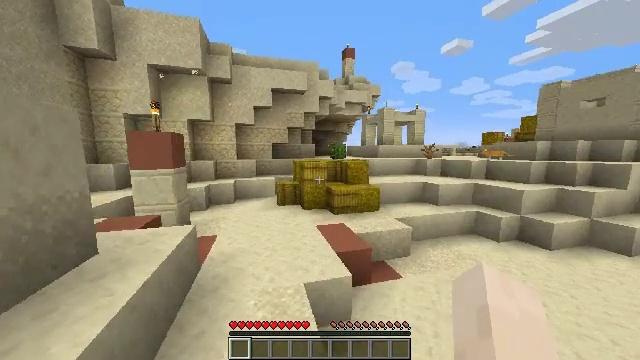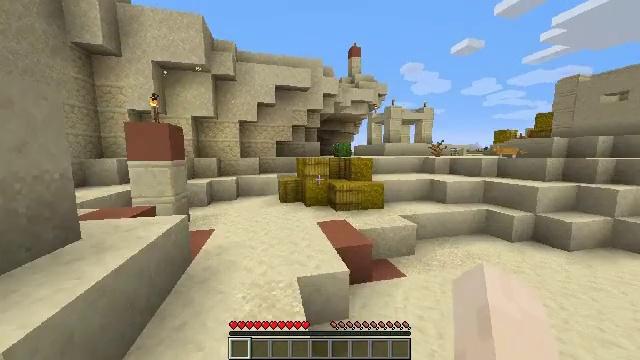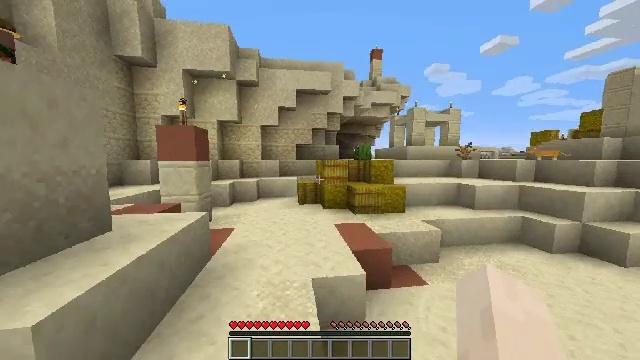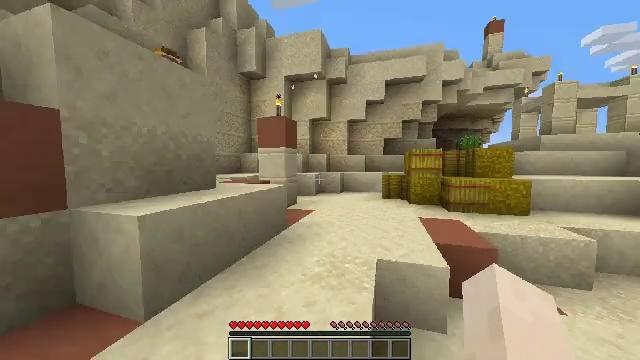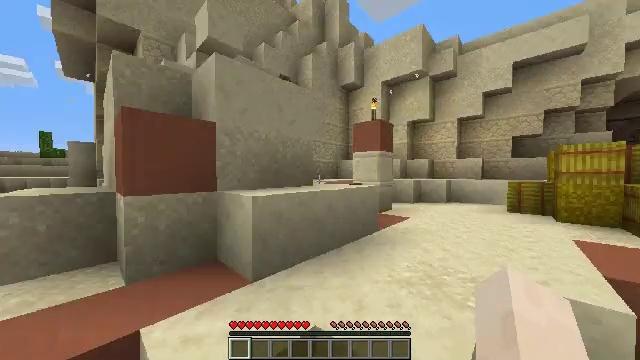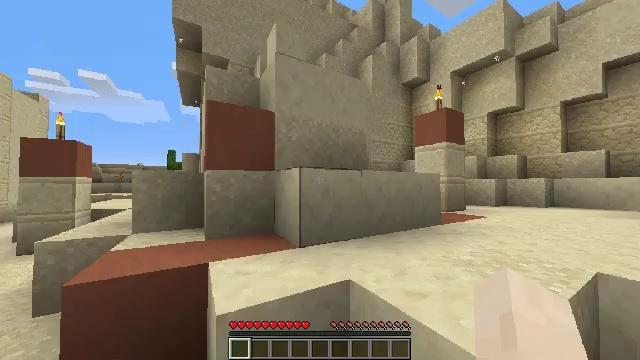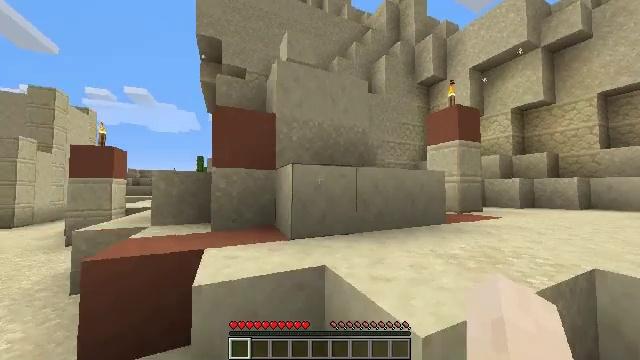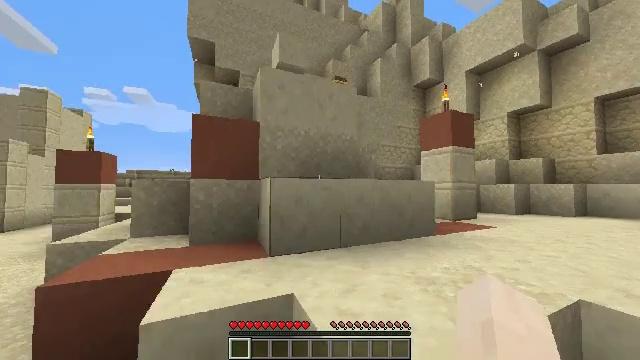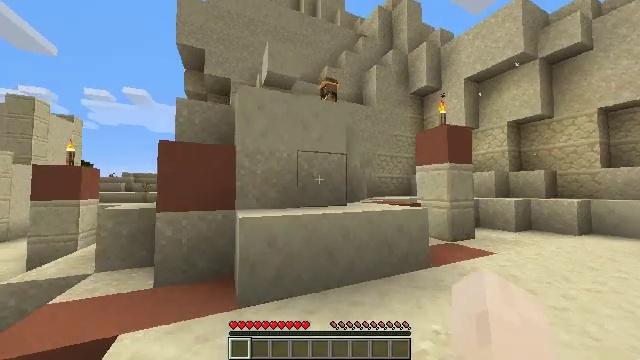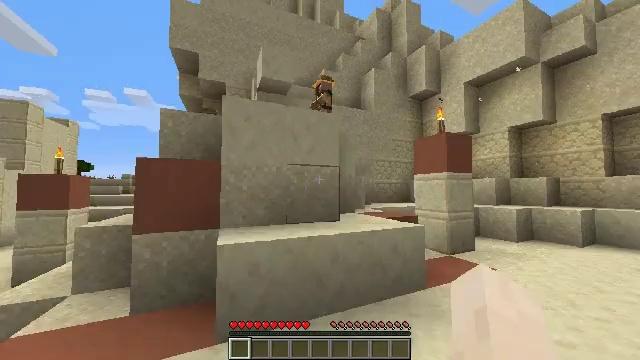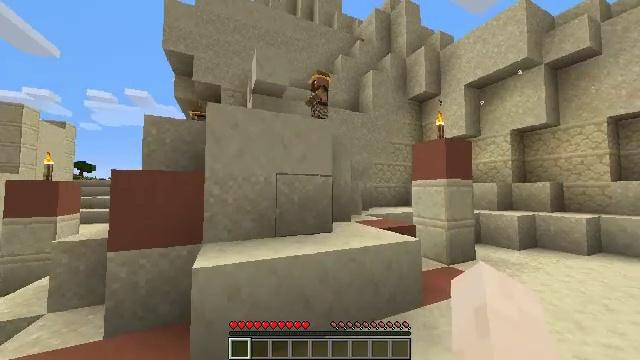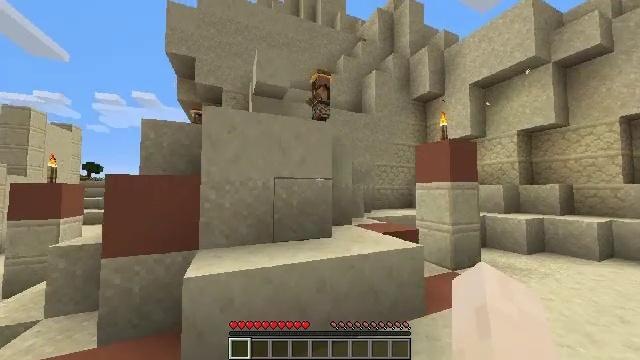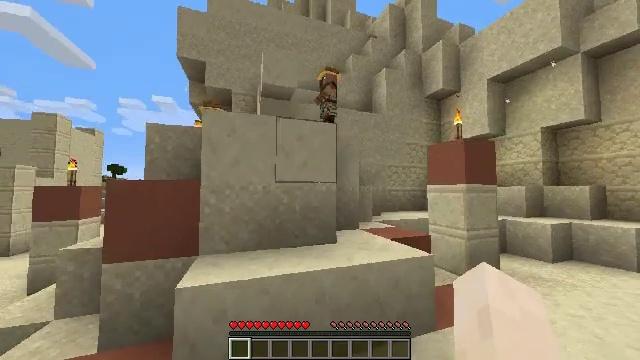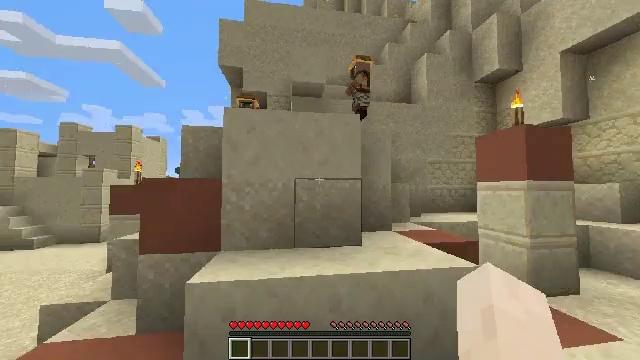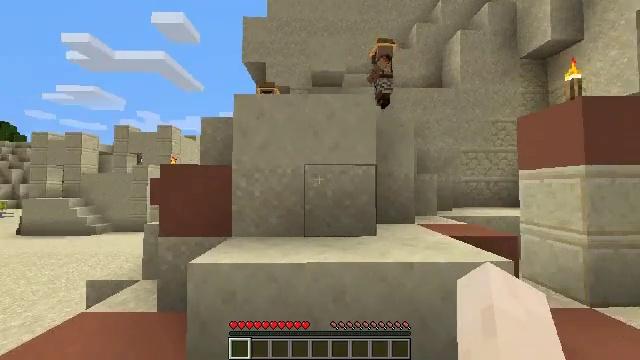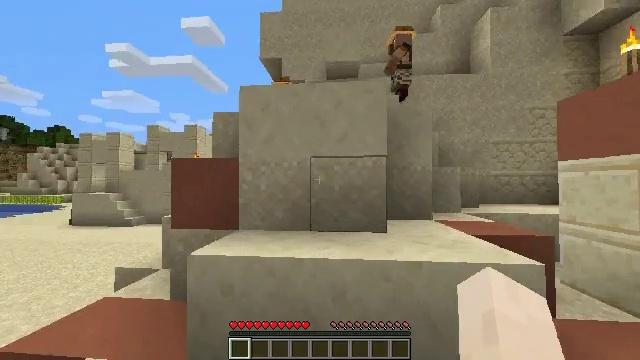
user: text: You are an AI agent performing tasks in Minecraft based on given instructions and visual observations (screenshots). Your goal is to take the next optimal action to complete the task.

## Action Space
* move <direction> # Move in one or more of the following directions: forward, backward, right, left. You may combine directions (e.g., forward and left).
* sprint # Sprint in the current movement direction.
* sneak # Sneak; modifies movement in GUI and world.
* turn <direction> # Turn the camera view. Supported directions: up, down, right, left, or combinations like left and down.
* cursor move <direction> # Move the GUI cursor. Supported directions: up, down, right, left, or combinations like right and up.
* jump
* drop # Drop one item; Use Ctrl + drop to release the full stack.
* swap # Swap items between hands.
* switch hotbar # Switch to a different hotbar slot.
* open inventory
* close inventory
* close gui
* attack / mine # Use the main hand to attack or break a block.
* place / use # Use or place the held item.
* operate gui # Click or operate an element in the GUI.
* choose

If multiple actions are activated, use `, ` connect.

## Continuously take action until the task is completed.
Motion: motion action
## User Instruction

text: Mine a chest to move it.
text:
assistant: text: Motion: move forward and move right, sprint, turn left, jump
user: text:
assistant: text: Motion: move forward and move right, sprint, turn left and up, jump
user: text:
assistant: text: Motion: move forward and move right, sprint, turn left and up, jump
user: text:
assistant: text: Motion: move forward and move right, sprint, turn left and up, jump
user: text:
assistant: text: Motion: move forward and move right, sprint, turn left and up
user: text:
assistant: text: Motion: move forward and move right, sprint, turn left and up
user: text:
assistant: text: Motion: move forward and move right, sprint, jump
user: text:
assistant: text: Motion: move forward and move right, sprint, jump
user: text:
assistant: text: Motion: move forward and move right, sprint, jump
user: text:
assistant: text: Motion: move forward and move right, sprint, jump
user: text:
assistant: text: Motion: move forward and move right, sprint, turn left, jump
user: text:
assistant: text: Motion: move forward and move right, sprint, turn left, jump
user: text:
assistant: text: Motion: move forward and move right, sprint, turn left
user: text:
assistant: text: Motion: move forward, turn left
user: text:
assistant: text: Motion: move forward, turn left
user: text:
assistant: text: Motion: move forward, turn left
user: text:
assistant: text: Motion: move forward, turn left and down
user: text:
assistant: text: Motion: move forward, turn left and down, jump
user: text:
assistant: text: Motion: move forward, sprint, turn down, jump
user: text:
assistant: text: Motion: move forward, sprint, turn right and down, jump
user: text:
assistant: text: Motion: move forward, sprint, turn right and down, jump
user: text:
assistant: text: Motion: move forward, sprint, turn right, jump
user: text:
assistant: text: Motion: move forward, sprint, turn right and up, jump
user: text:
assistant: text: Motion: move forward, turn right
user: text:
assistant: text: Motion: move forward
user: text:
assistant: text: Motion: no_op
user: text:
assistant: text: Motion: no_op
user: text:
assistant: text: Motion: no_op
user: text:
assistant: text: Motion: sprint
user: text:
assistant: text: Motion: move forward, sprint, turn left and up